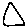
Label: triangle